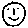
Label: smiley face